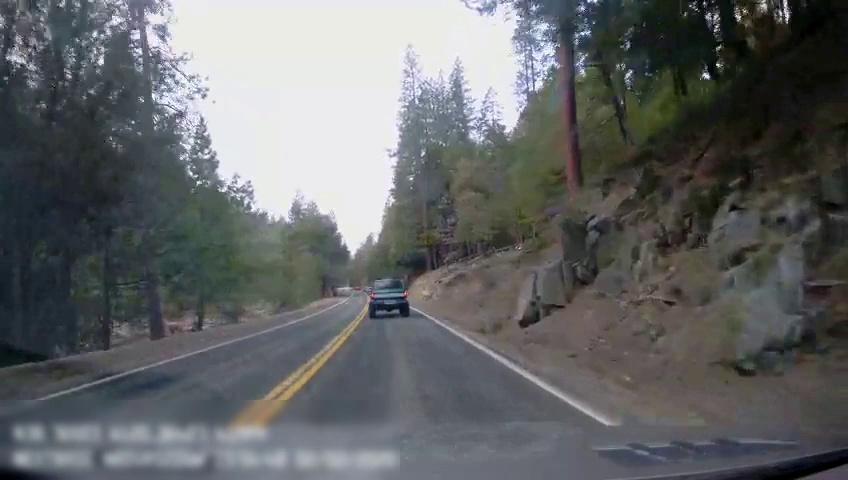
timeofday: Day
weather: Sunny
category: Drivable Space
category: Vehicles | Truck
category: Lanes | Current Lane
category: Lanes | Current Lane
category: Lanes | Alternate Lane